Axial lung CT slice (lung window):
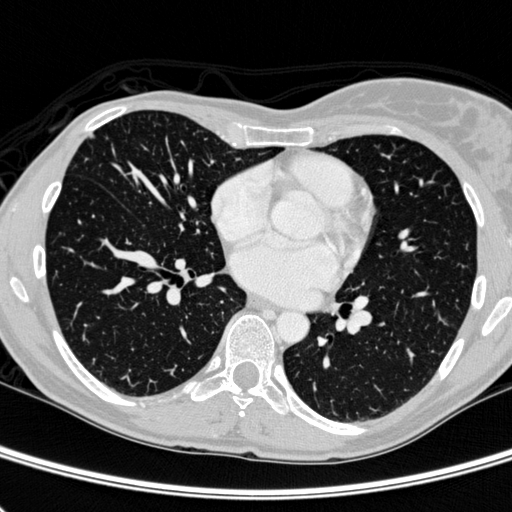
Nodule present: yes
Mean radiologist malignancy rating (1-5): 2.5